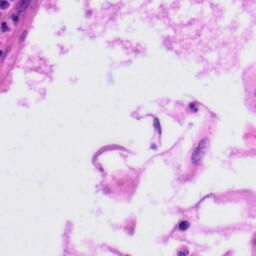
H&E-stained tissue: Tonsil